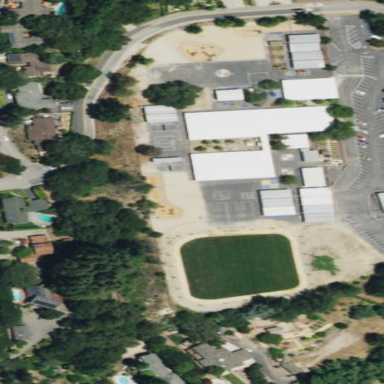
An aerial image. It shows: School.